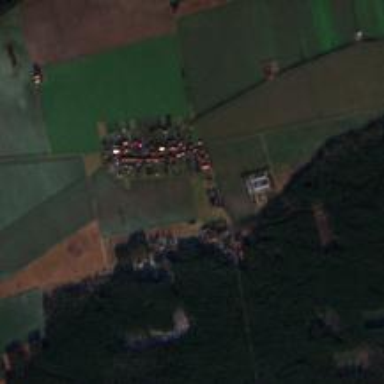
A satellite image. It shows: Village.